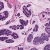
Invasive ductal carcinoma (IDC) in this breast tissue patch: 0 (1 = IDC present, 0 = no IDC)